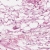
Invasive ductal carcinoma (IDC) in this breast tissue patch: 0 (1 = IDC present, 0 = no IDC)